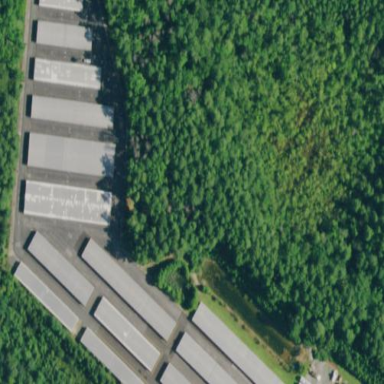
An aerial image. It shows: Commercial area with storage rental shop.